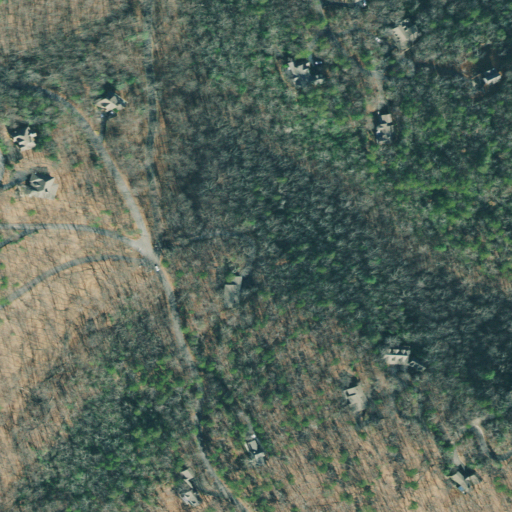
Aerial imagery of gap in Georgia named Sconti Gap containing deciduous forest, open development, and mixed forest